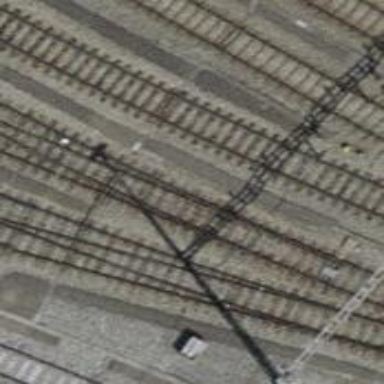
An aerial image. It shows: Railway switch.